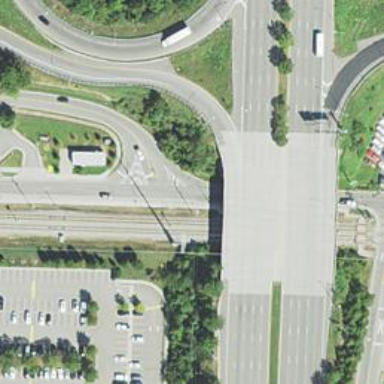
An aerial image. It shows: Tertiary link road.